Question: I would like to convert a point coordinates to a new generated coordinate system
the original system start in the top left corner of the image (0,0)
The information that I have in a new system are :
1- I have the value of the new original (x0,y0) in some where in the image
2- also I have 2 points on both new axes ( 4 points in total 2 in each line)
using this I can calculate the line equation for the 2 lines of axes (y=a1x+b1) ,(y=a2x+b2)
3- I have vector for each line (Vx, Vy)
Note: sometime the new axes rotate (the lines are not exactly horizontal or vertical)
How can I convert the points coordinates to this new system
any help will be so appreciated
here is the image

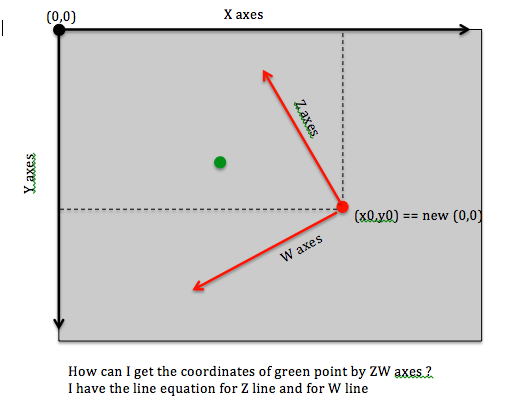
Answer: First express your lines like 'a1*(x-x0)+b1*(y-y0)=0' and 'a2*(x-x0)+b2*(y-y0)=0' and their intersection 'x0','y0' is accounted for already in the equations.
The transformation from 'x','y' to 'z','w' is
> '''
z = -sqrt(a1^2+b1^2)*(a2*(x-x0)+b2*(y-y0))/(a2*b1-a1*b2)
w = sqrt(a2^2+b2^2)*(a1*(x-x0)+b1*(y-y0))/(a1*b2-a2*b1)
'''
and the inverse
> '''
x = x0 - b1*z/sqrt(a1^2+b1^2) + b2*w/sqrt(a2^2+b2^2)
y = y0 + a1*z/sqrt(a1^2+b1^2) - a2*w/sqrt(a2^2+b2^2)
'''
It would be helpful to scale the coefficients such that 'sqrt(a1^2+b1^2)=1' and 'sqrt(a2^2+b2^2)=1'.
Note that this works for non-orthogonal lines also. As long as they are not parallel and 'a2*b1-a1*b2!=0' it is going to work.
The 'z' line '(-2)*(x-3) + (1)*(y-1) = 0' and 'w' line '(-1)*(x-3) + (-4)*(y-1) = 0' meet at '(3,1)'. The coefficients are thus 'a1=-2', 'b1=1', 'a2=-1', 'b2=-4'.
The coordinates '(x,y)=(2,1)' transform to
'''
z = -sqrt((-2)^2+1^2) ((-1) (x-3)+(-4) (y-1))/((-1) 1-(-2) (-4)) = 0.2484
w = sqrt((-1)^2+(-4)^2) ((-2) (x-3)+1 (y-1))/((-2) (-4)-(-1) 1) = 0.9162
'''
With the inverse
'''
x = -1 z/sqrt((-2)^2+1^2)+(-4) w/sqrt((-1)^2+(-4)^2)+3 = 2
y = (-2) z/sqrt((-2)^2+1^2)-(-1) w/sqrt((-1)^2+(-4)^2)+1 = 1
'''
For a line 'a1*(x-x0)+b1*(y-y0)=0' the direction vector along the line is 'e1 = [e1x,e1y]= [-b1/sqrt(a1^2+b1^2),a1/sqrt(a1^2+b1^2)]'. Similarly for the other line.
The screen coordinates of a local point '[z,w]' is found by starting at the origin 'x0', 'y0' and moving by 'z' along the first line and then by 'w' along the second line. So
'''
x = x0 + e1x*z + e2x*w = x0 -b1/sqrt(a1^2+b1^2)*z - b2/sqrt(a2^2+b2^2)*w
y = y0 + e1y*z + e2y*w = y0 +a1/sqrt(a1^2+b1^2)*z + a2/sqrt(a2^2+b2^2)*w
'''
Now I need to flip the direction of the second line to make it work per the original posting visualization, by reversing the sign of 'w'.
To find 'z', 'w' from 'x', 'y' invert the above two equations.